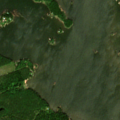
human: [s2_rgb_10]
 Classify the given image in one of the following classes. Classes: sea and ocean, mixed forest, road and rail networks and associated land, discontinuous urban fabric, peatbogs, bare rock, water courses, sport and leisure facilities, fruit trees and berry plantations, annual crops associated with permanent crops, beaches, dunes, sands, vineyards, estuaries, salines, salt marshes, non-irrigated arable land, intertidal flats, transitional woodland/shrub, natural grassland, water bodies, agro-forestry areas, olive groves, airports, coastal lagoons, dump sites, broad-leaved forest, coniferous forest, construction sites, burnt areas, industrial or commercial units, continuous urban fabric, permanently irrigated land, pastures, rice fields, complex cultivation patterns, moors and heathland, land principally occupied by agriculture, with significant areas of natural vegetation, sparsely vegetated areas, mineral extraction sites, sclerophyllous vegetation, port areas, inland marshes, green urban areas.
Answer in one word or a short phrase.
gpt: mixed forest, sea and ocean